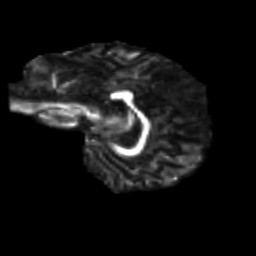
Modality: FA
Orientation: sagittal
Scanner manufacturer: siemens
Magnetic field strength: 3 T
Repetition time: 9.2 s
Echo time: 0.084 s